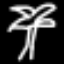
Label: palm tree